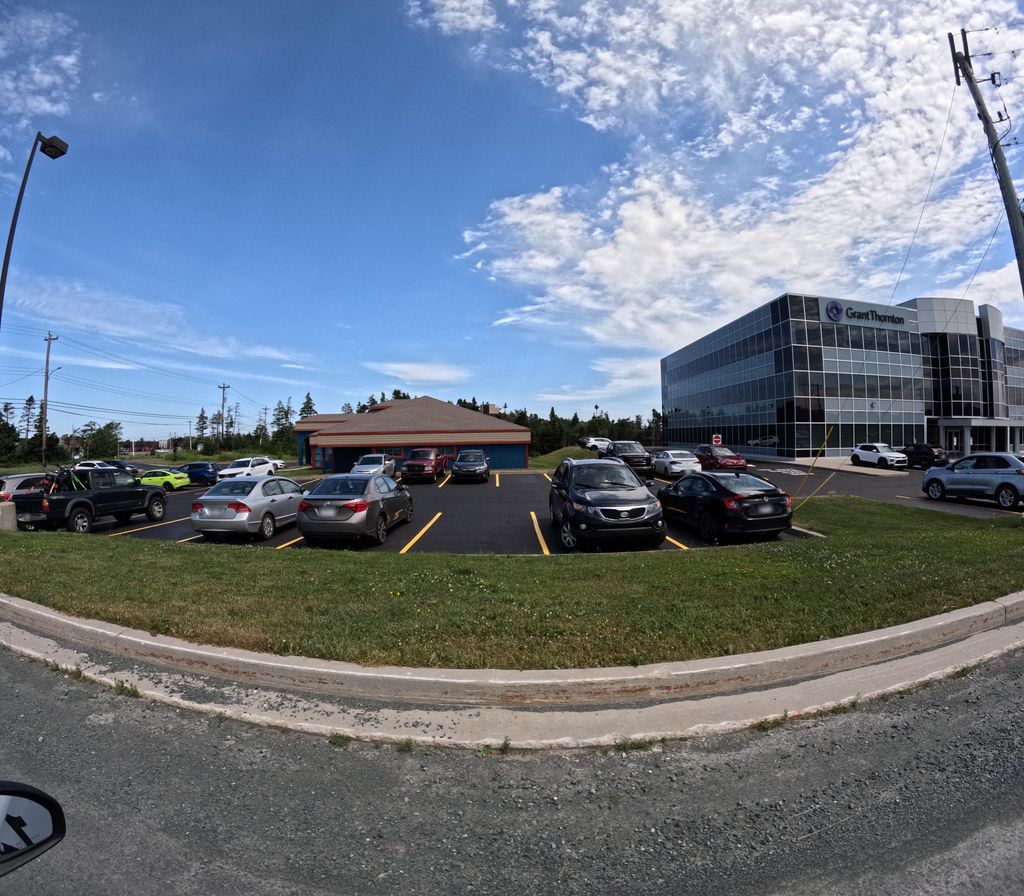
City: st_johns